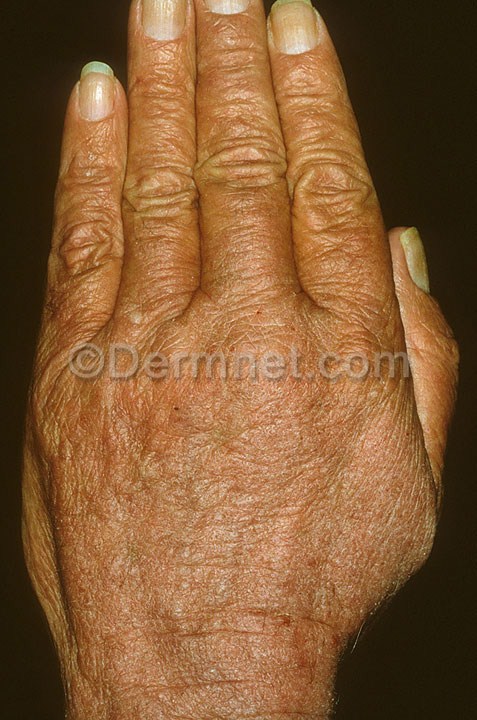
Disease: Eczema Photos